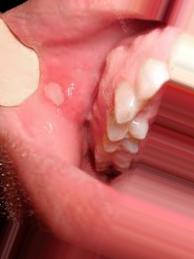
Condition: Mouth Ulcer